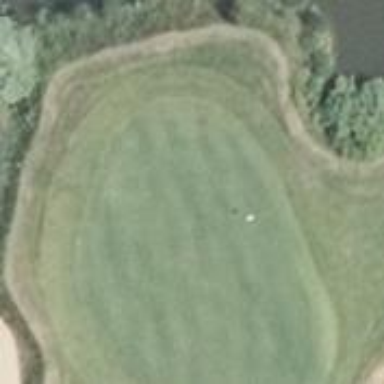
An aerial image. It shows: Golf green.